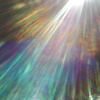
Label: sunburn